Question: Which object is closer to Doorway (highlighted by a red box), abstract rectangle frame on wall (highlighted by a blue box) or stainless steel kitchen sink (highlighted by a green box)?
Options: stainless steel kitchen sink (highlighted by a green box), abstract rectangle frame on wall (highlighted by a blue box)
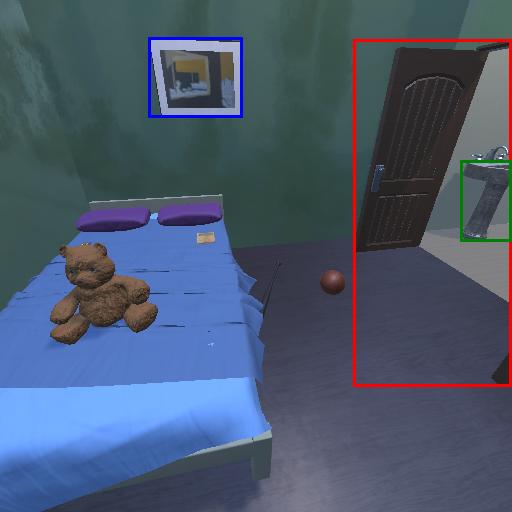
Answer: stainless steel kitchen sink (highlighted by a green box)